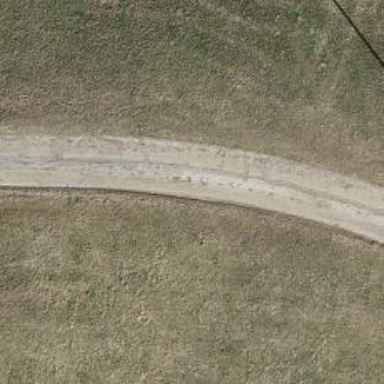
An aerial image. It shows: Unclassified road.